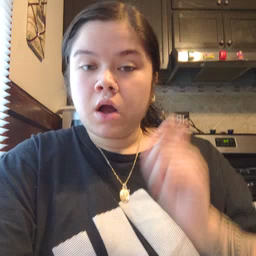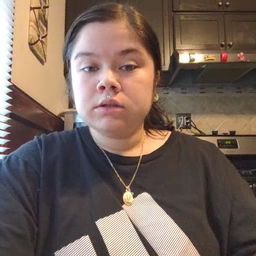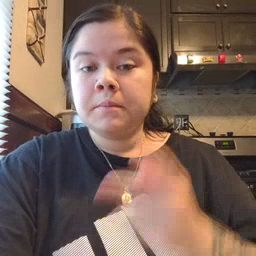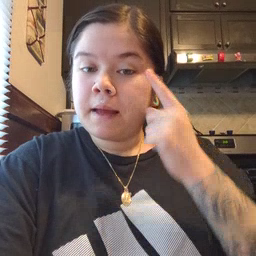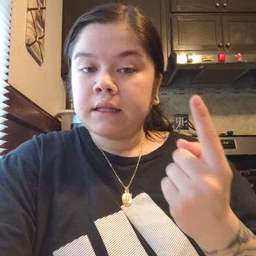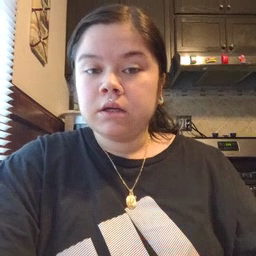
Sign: penny